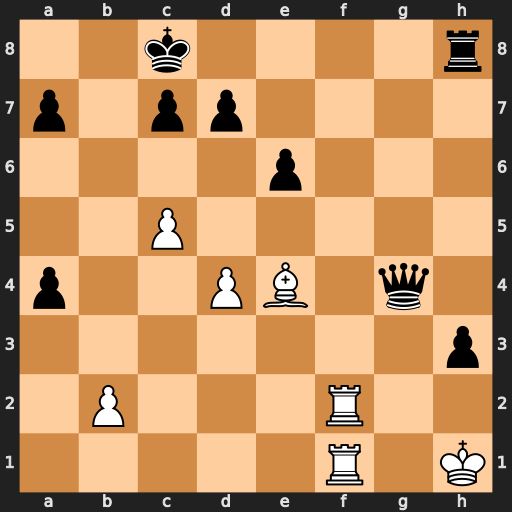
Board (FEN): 2k4r/p1pp4/4p3/2P5/p2PB1q1/7p/1P3R2/5R1K
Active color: w
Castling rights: -
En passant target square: -
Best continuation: Rf8+ Rxf8 Rxf8#